Field crop: tomato
Growth stage: 1
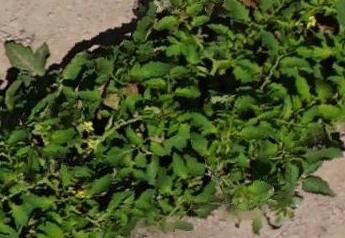
Species: tomato